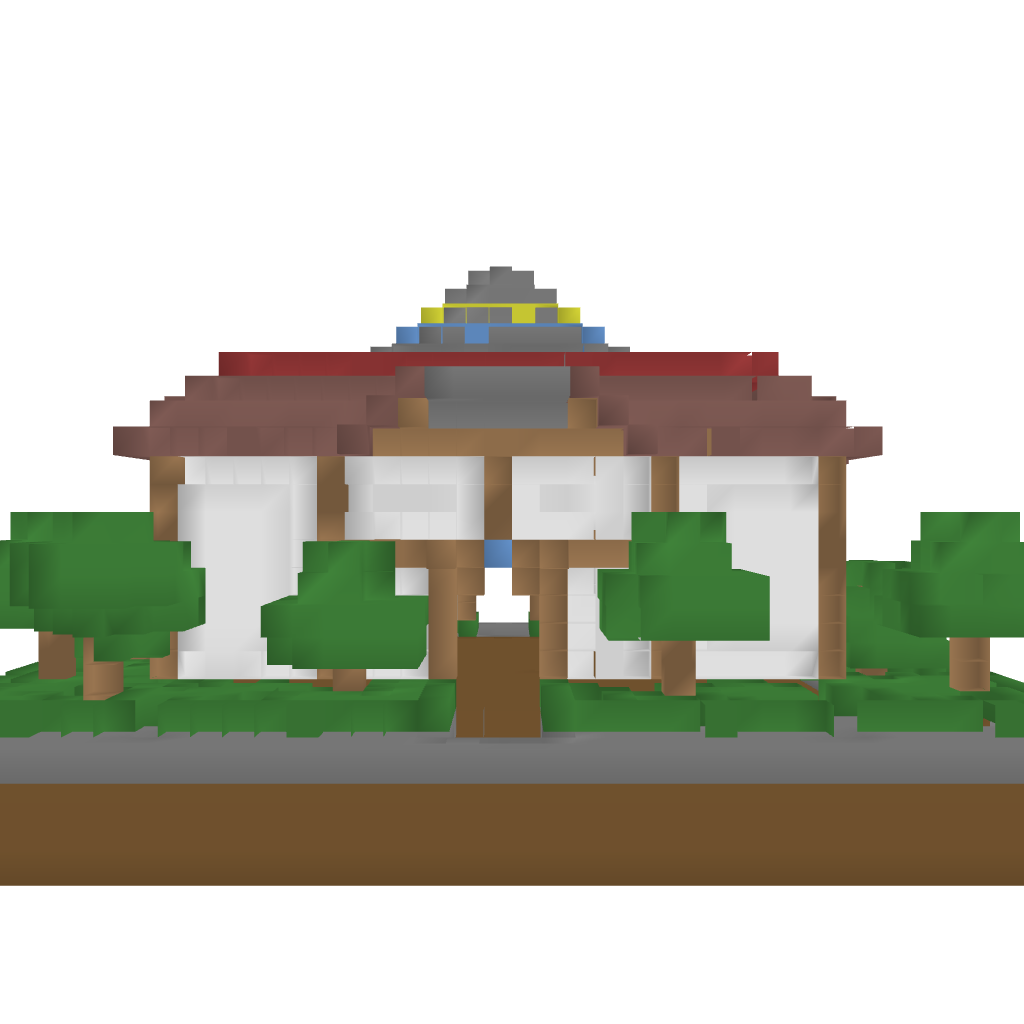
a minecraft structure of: FiretopGames Submission high quality